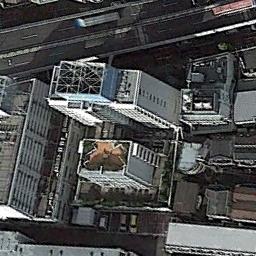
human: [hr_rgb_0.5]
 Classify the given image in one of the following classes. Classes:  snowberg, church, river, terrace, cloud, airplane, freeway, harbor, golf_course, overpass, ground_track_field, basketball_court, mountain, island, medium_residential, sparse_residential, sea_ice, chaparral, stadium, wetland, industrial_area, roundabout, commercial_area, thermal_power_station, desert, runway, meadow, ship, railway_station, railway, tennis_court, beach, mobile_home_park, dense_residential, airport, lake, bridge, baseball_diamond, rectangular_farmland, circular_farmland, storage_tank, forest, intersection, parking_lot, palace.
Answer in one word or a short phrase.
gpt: commercial_area